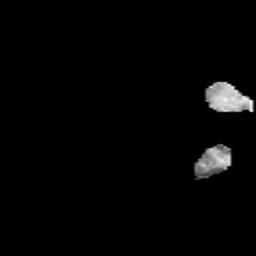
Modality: FA
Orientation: sagittal
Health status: healthy
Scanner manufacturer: siemens
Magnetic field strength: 3 T
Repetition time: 10.6 s
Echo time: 0.092 s